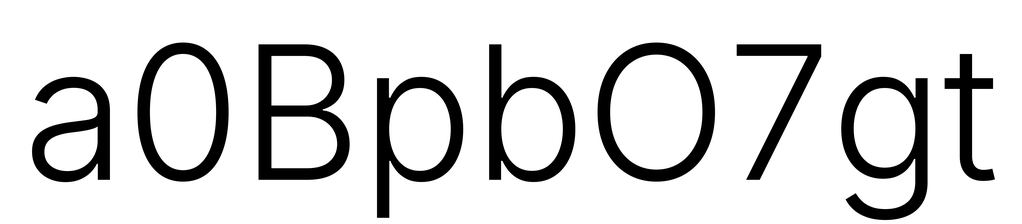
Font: Inter_Light